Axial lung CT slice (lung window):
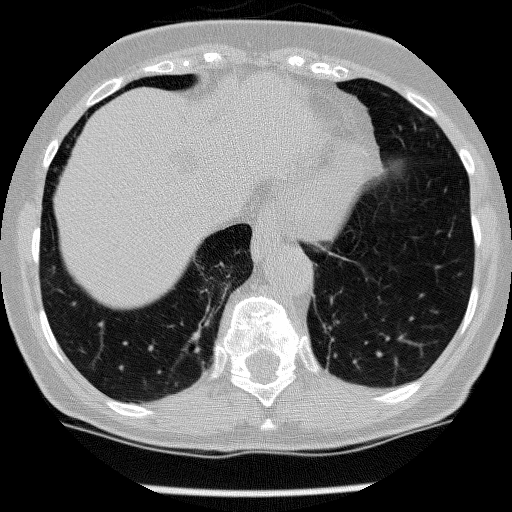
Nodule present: no